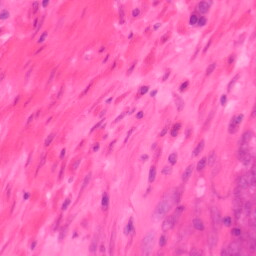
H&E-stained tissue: Colon